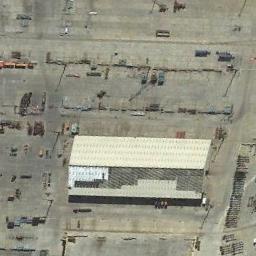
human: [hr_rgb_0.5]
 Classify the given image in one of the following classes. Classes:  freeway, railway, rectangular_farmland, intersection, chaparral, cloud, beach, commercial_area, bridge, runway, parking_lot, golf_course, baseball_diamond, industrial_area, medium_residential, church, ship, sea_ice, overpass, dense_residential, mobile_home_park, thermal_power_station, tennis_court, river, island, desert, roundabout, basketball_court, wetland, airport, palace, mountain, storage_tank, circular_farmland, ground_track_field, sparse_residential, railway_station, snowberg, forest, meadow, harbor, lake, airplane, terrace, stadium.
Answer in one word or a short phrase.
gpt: industrial_area